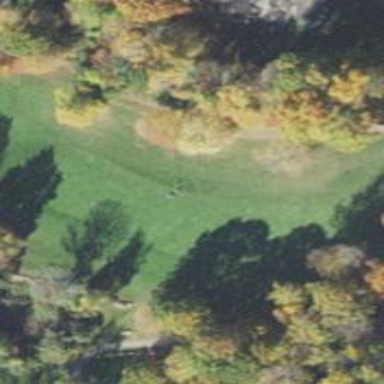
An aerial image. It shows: Grassy area designated as golf fairway.